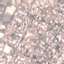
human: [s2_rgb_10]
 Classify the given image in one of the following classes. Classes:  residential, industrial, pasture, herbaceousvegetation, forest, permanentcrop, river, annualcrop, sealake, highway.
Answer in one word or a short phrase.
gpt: Residential